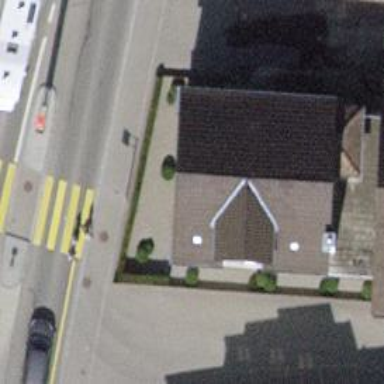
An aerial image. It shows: Restaurant.